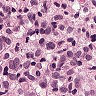
Metastatic tissue present: yes